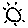
Label: sun